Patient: sex F, age 19
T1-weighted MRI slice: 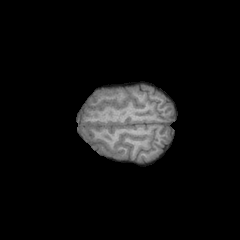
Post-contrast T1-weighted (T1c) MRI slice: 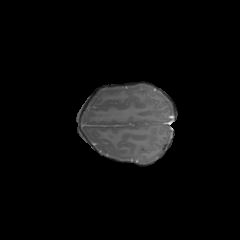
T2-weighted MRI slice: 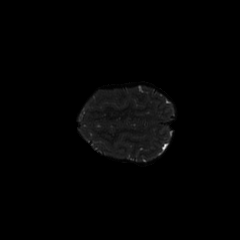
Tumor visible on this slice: no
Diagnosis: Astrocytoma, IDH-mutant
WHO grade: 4